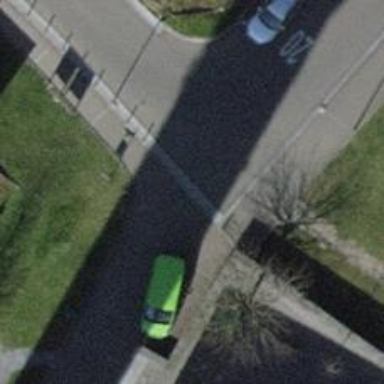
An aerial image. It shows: Bollard barrier.